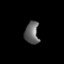
Tissue: lung
Cell type: Endothelial cells
Senescence score: 0.5834
Nuclear area (px): 312
Mean DAPI intensity: 99.42